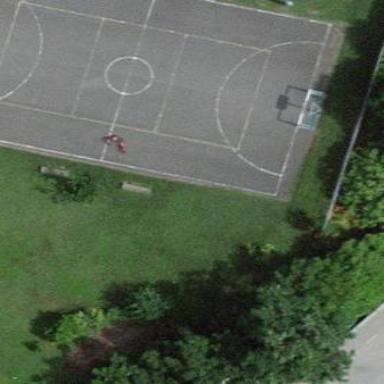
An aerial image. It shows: Basketball court on leisure land pitch.